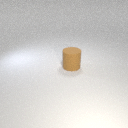
large brown rubber cylinder